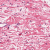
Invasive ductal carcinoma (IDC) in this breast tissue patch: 0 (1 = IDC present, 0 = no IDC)